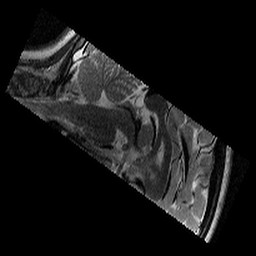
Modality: T2w
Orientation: sagittal
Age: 11
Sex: female
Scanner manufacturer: siemens
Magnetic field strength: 3 T
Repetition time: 9.23 s
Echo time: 0.067 s